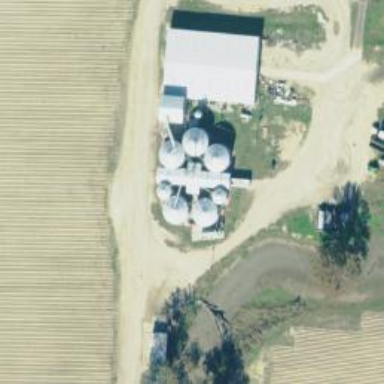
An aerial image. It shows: Silo.